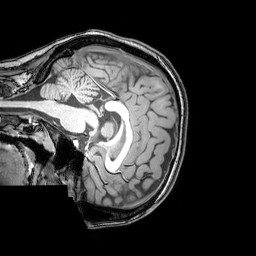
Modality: T1w
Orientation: sagittal
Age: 23
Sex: female
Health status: healthy
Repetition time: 0.081 s
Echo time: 0.037 s